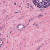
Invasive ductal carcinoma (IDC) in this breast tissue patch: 0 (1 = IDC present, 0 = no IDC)